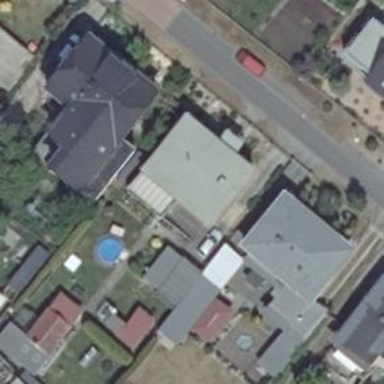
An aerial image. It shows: Simple house.